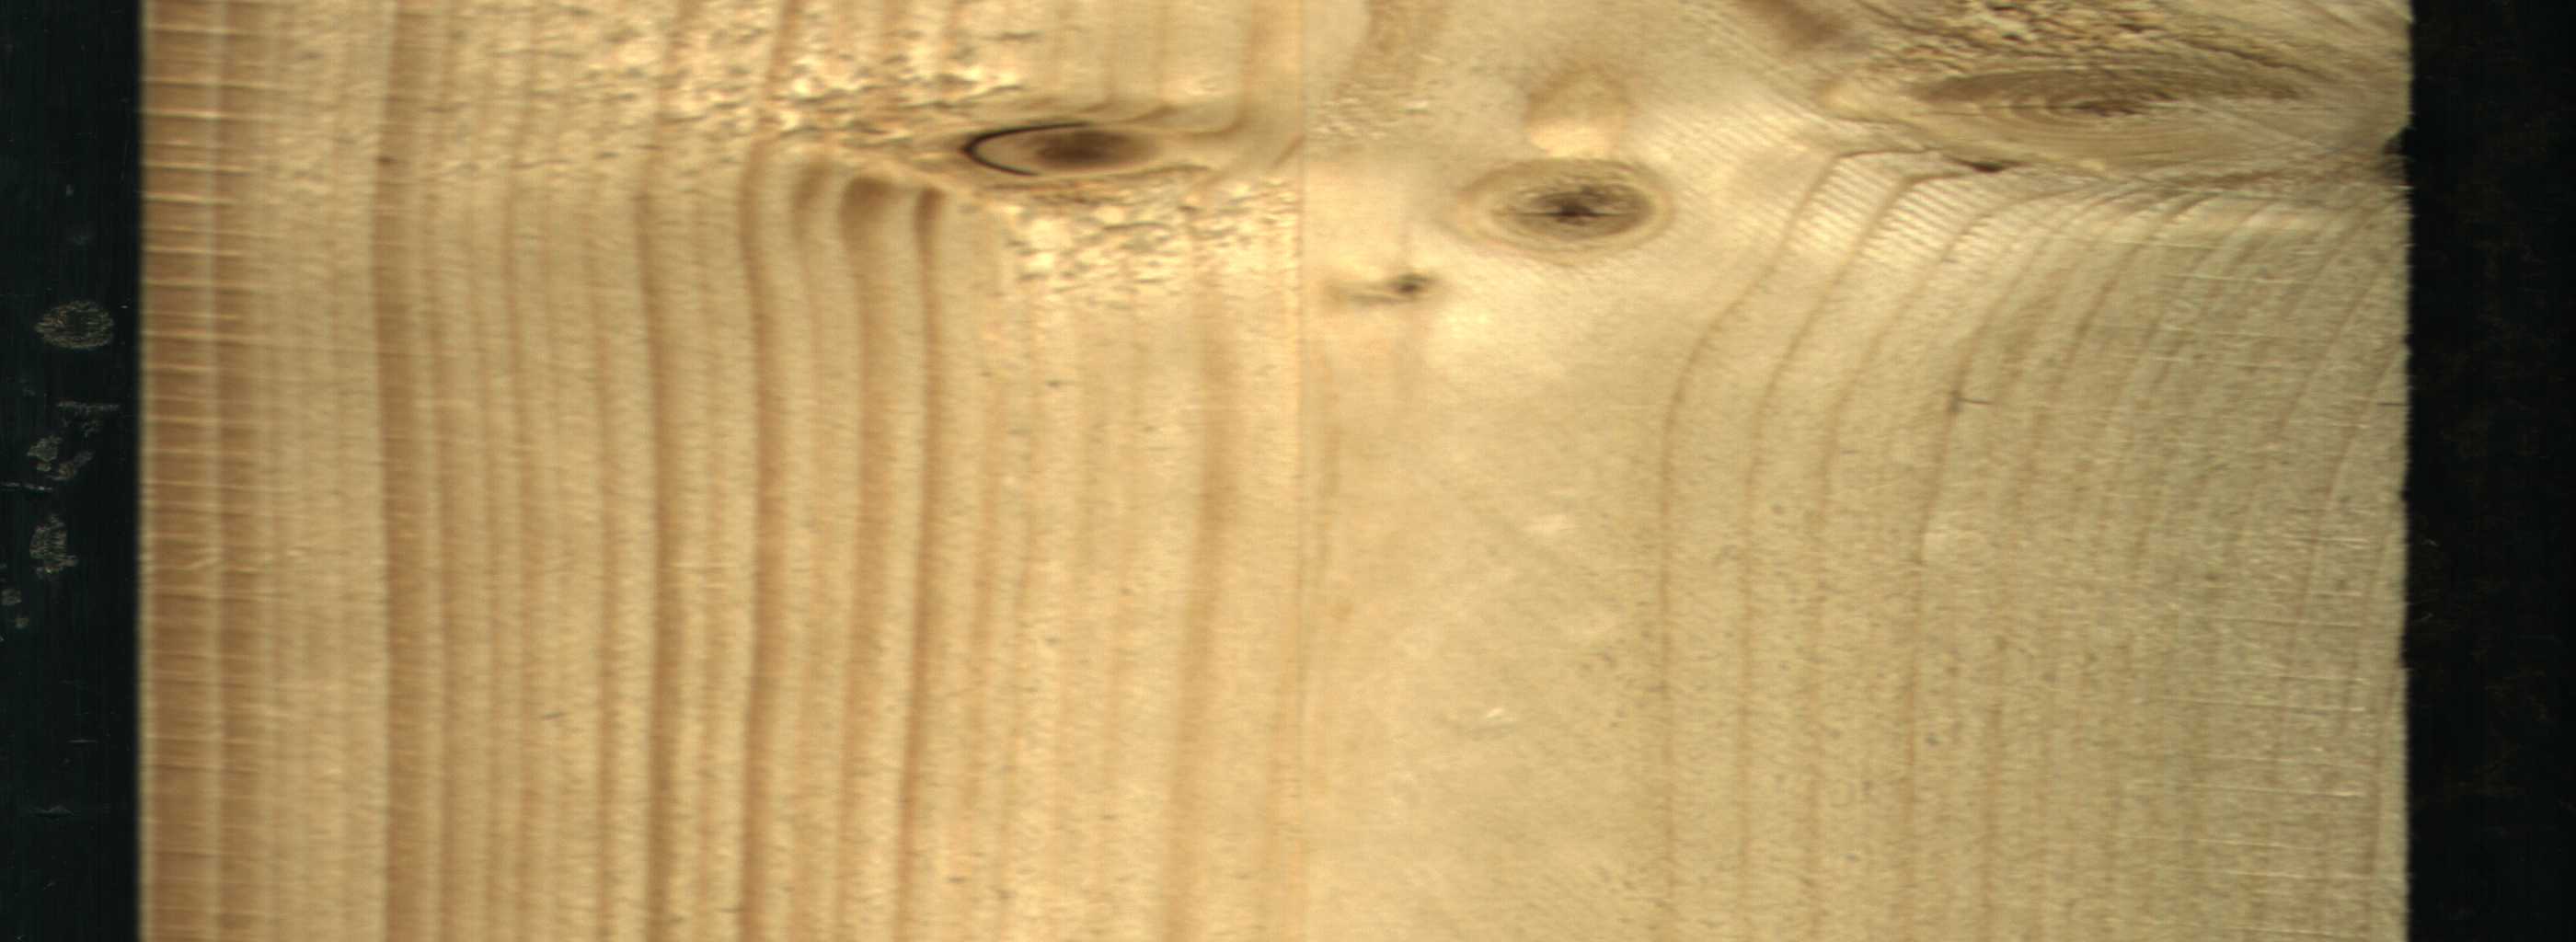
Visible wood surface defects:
Live_Knot
Live_Knot
Live_Knot
Live_Knot